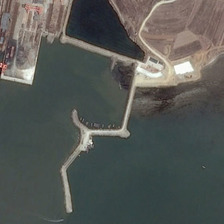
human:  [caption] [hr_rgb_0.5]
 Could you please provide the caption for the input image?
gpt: several boats are in a port near many bareland .

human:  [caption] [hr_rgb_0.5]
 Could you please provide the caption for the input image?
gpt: several boats are in a port near many bareland .

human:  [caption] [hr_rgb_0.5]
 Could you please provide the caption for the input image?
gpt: several boats are in a port near many bareland .

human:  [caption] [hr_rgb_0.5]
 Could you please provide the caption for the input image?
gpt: several boats are in a port near many bareland .

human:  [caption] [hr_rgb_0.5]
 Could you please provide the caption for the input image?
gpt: several boats are in a port near many bareland .